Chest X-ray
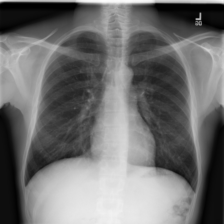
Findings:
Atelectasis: negative
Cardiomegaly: negative
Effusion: negative
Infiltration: negative
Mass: negative
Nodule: negative
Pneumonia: negative
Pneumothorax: negative
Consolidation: negative
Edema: negative
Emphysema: negative
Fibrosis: negative
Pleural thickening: negative
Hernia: negative